Question: I've searched various websites for instructions on how to link 'Cassandra' and 'Eclipse' and followed directions to the last detail in several sites. For some reason, while using Git Bash, I cant get through the 'ant build', via instruction in said mentioned locations across the web.
In some location's its easy, just make sure you have;
1. Apache Cassandra source
2. Apache Ant
3. Git
So, yeah I've downloaded all the above, tried the same directory, different directories, etc., although still unable to get past the middle step of 'ant build'.
Here are a few websites I've used to muddle through setting up the Src code for both utilities, 'Eclipse' and 'Cassandra'.
<URL>
and
<URL>
both resulting in an immediate halt at the 'ant build'.
any insights are information is greatly appreciated.
Thank-you,
Ryan

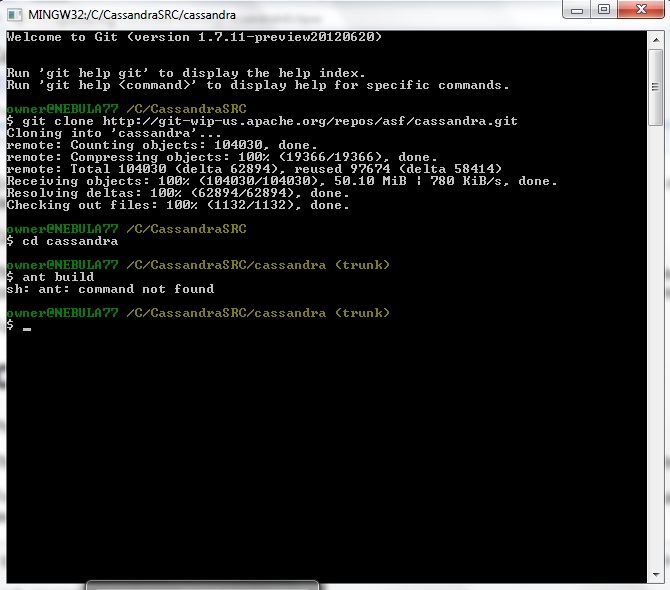
Answer: ant isn't on your path. Try running it with an absolute path to wherever you installed it, something like:
'''
cd /C/CassandraSRC/cassandra
/C/install/path/ant build
'''